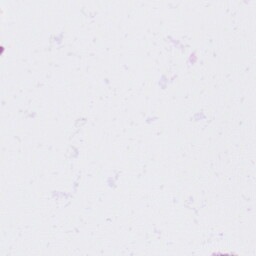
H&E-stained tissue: Colon